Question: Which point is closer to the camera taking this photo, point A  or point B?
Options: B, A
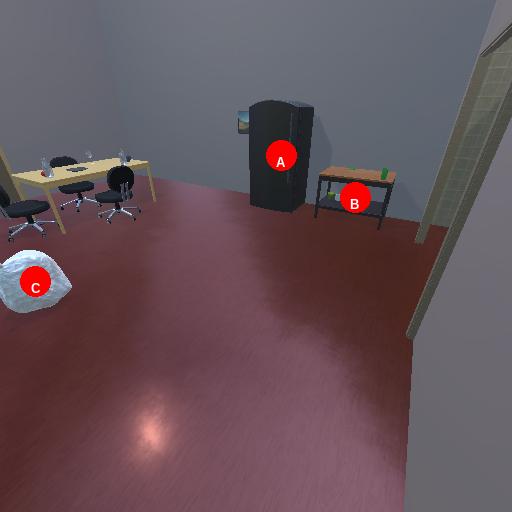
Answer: B